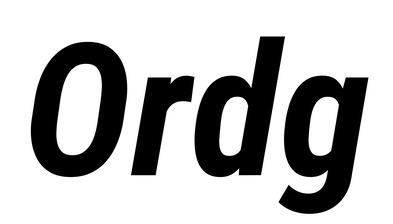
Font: Roboto-Italic_Condensed_Bold_Italic